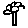
Label: flower